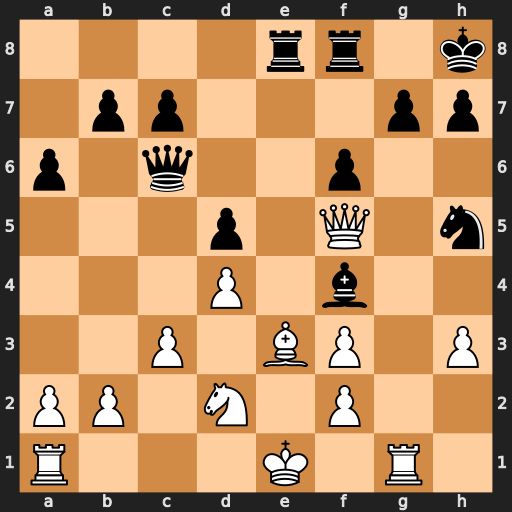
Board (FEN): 4rr1k/1pp3pp/p1q2p2/3p1Q1n/3P1b2/2P1BP1P/PP1N1P2/R3K1R1
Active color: w
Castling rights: Q
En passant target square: -
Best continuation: Qxh5 Bxe3 fxe3